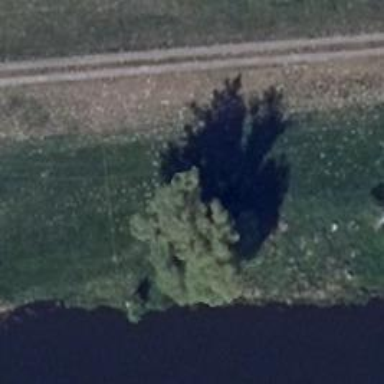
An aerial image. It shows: Row of trees in natural setting.